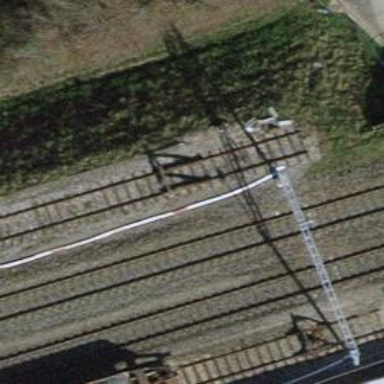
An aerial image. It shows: Railway buffer stop.